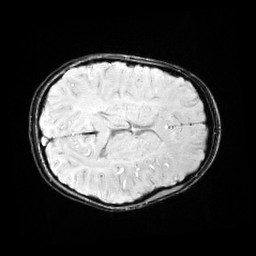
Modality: SWI
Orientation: axial
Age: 11
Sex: female
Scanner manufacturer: siemens
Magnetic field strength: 3 T
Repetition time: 0.027 s
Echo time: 0.02 s